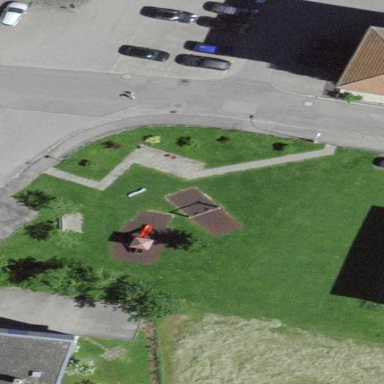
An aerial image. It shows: Park.